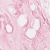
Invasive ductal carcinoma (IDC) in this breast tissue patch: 0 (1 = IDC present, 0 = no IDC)